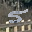
Label: 5